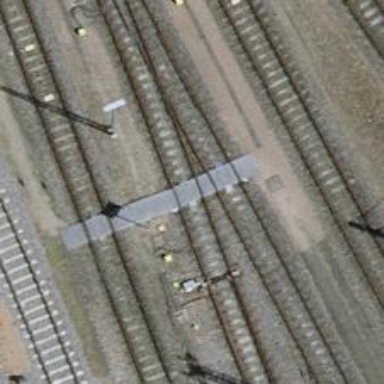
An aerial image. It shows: Crossing for the railway.